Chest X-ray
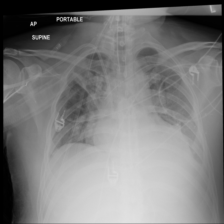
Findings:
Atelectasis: positive
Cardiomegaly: positive
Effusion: positive
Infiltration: negative
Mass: positive
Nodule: negative
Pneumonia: negative
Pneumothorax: negative
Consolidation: positive
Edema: positive
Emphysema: negative
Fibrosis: negative
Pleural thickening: negative
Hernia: negative